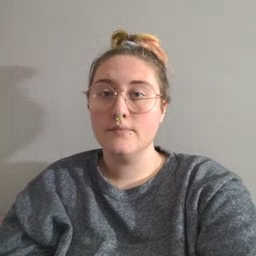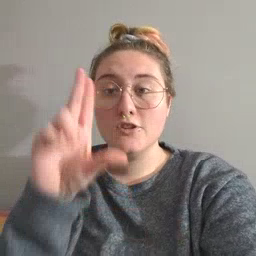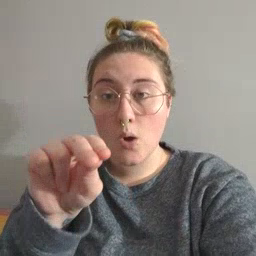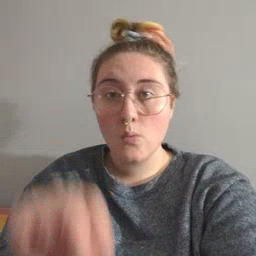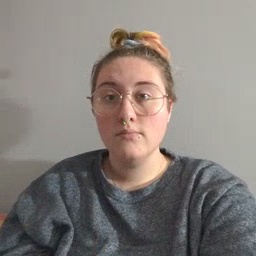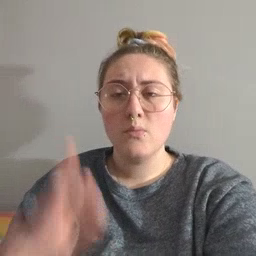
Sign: no